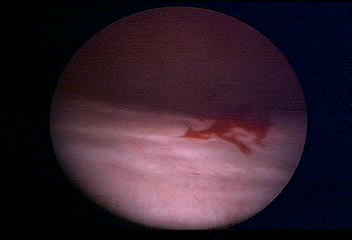
Modality: WLC
Class: Normal mucosa
Bladder cancer association: No